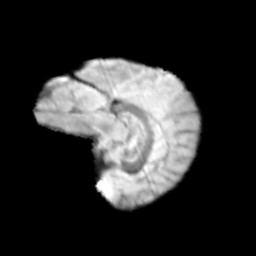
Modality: T2w
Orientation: sagittal
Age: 11
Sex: female
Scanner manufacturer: siemens
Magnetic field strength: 3 T
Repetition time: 3.8 s
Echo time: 0.07 s